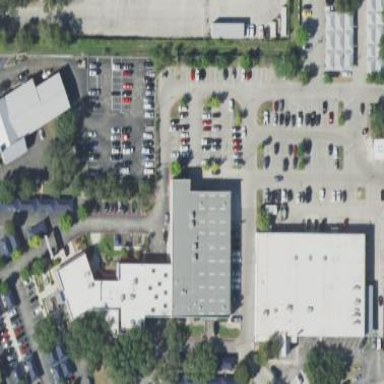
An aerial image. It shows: Retail area with car shop.